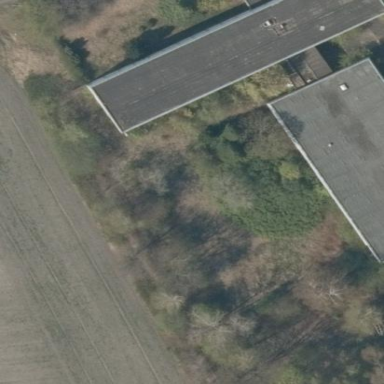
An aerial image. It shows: Office building.